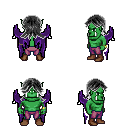
a pixel art fantasy rpg character, male body template, orc, green skin, purple wings, magenta pants, gray loose hair, bracelets, brown shoes, four views (front, back, left, right), 2x2 character sprite sheet, small pixel art, hard edges, no anti-aliasing